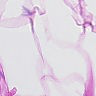
Metastatic tissue present: no